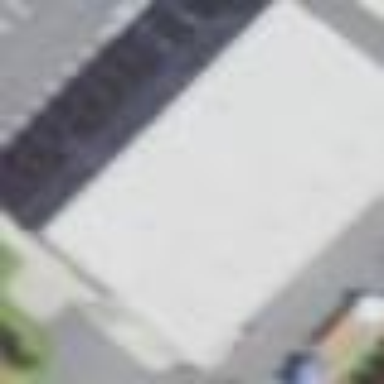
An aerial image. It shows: Retail building.